Field crop: maize
Growth stage: 2
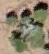
Species: chenopodium